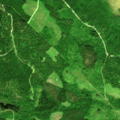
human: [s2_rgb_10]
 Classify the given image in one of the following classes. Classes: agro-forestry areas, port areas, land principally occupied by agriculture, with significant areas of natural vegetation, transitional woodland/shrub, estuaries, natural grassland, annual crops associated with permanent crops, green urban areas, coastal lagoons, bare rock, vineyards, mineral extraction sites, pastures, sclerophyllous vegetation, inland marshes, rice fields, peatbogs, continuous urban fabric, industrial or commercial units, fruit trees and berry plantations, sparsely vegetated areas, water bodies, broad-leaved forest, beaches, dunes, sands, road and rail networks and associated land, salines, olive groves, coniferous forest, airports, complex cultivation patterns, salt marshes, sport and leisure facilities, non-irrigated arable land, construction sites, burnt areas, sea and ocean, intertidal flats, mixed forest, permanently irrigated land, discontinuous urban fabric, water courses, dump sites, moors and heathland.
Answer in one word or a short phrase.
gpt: broad-leaved forest, coniferous forest, mixed forest